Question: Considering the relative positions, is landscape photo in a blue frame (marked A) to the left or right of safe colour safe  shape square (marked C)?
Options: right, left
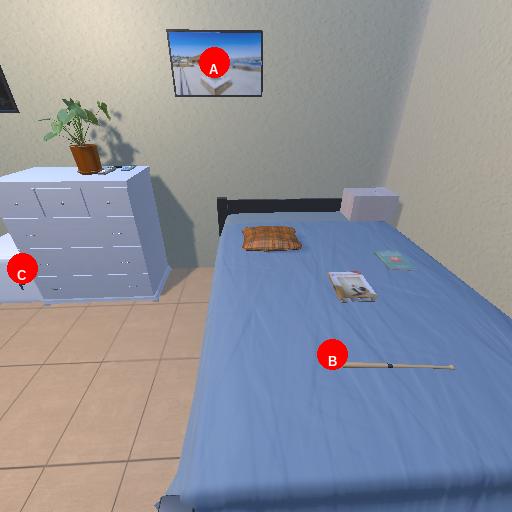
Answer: right